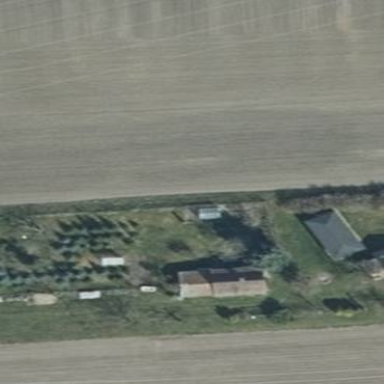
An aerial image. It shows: Allotments area.